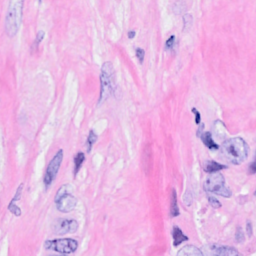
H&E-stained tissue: Breast